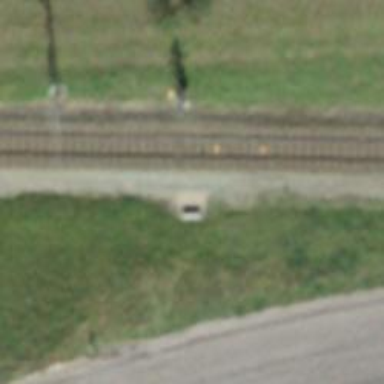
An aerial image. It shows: Railway signal.